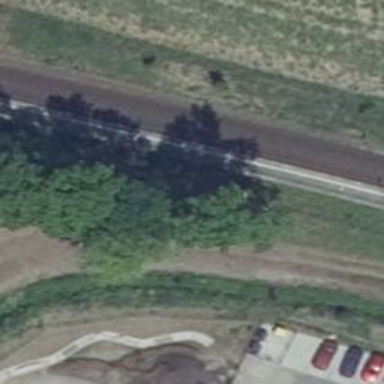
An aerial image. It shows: Public transport stop position along the railway.